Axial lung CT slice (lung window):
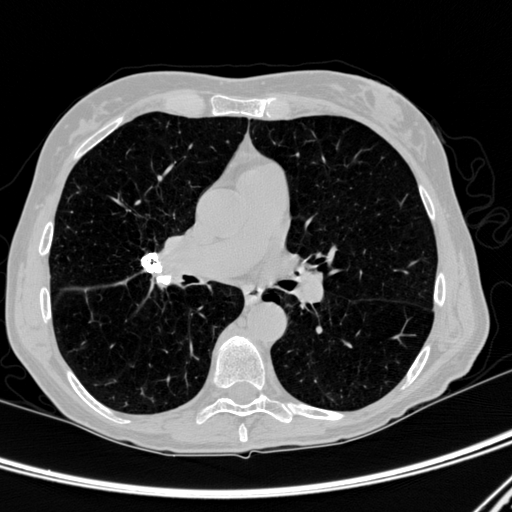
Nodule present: no